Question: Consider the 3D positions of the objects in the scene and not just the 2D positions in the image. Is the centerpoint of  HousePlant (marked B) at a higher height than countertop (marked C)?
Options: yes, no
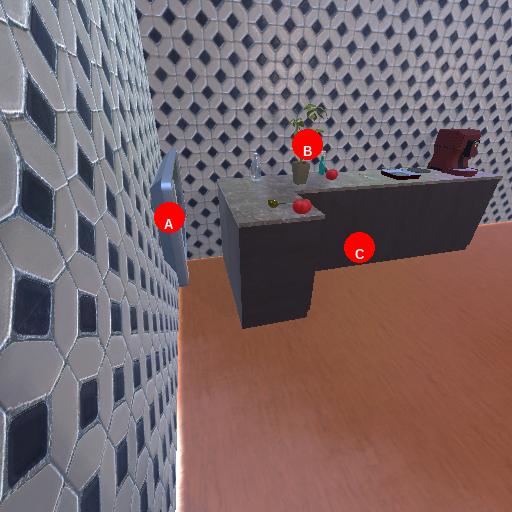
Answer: yes